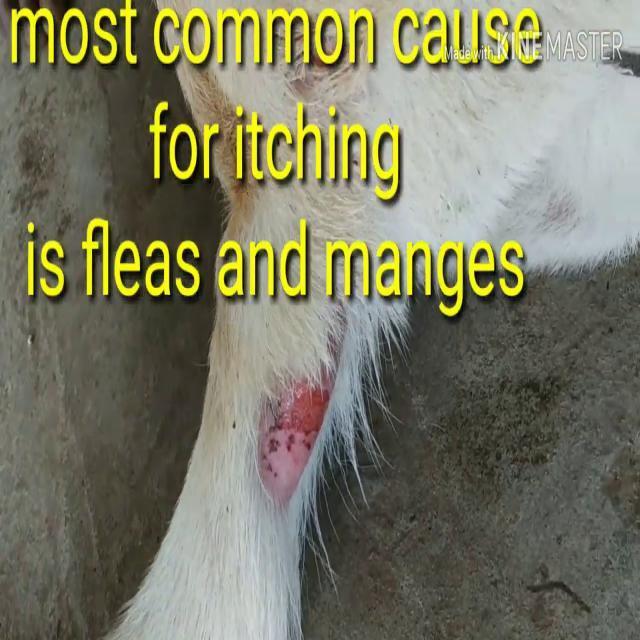
Canine dermatitis — inflammation of the skin presenting with erythema, pruritus, papules, and excoriation. May be allergic, contact, or atopic in origin.